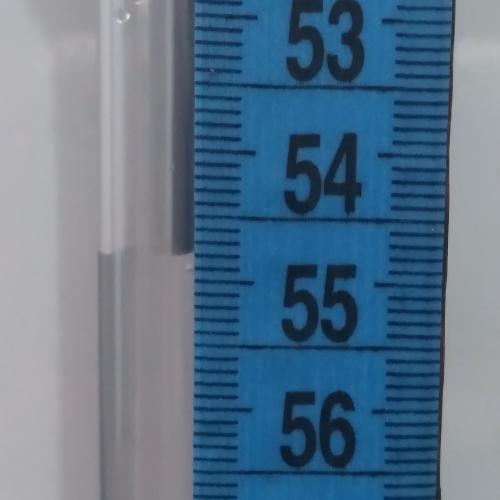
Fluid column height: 54.8 cm